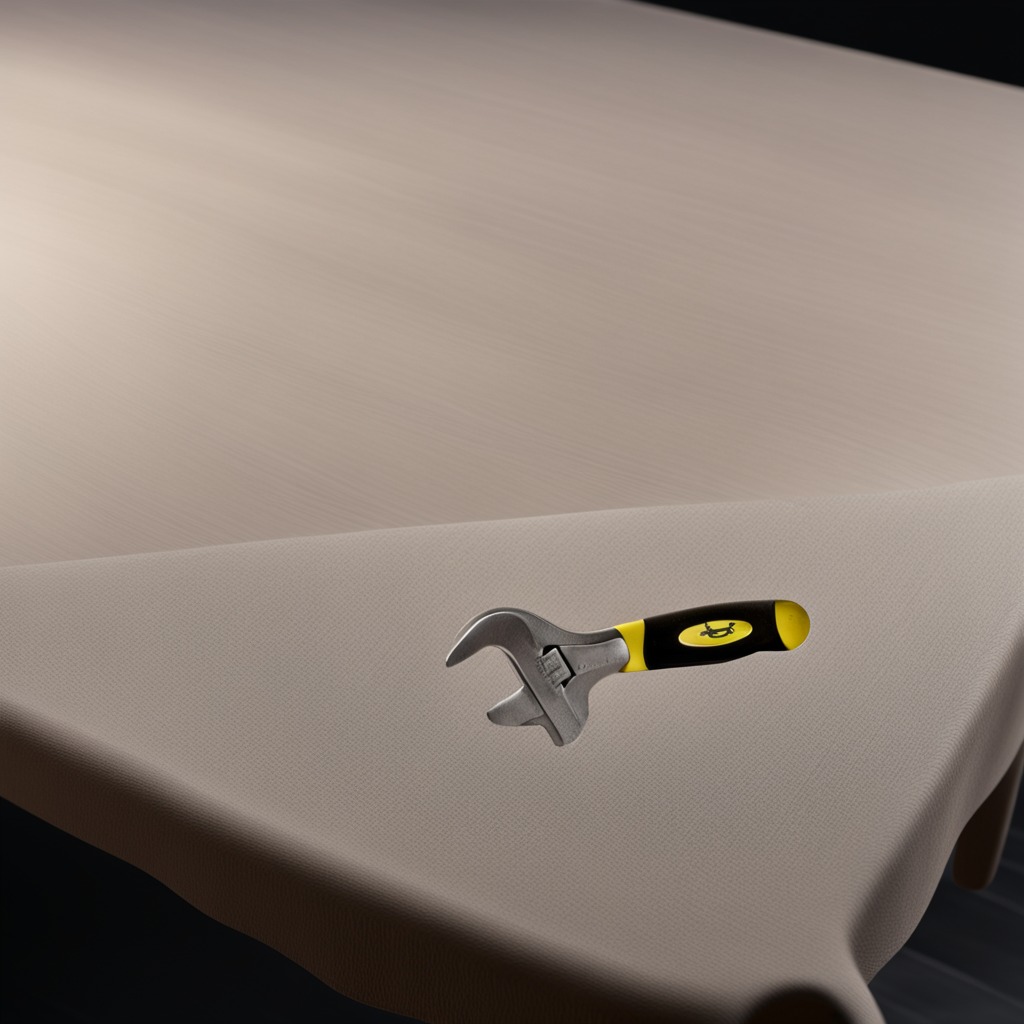
A wrench is lying on the wooden table.